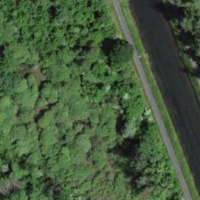
EUNIS habitat code: 52
Species observed at this site:
Tachybaptus ruficollis
Anas bahamensis
Mergus merganser
Poa annua
Aythya fuligula
Turdus viscivorus
Vicia cracca
Buteo buteo
Cornus sanguinea
Filipendula ulmaria